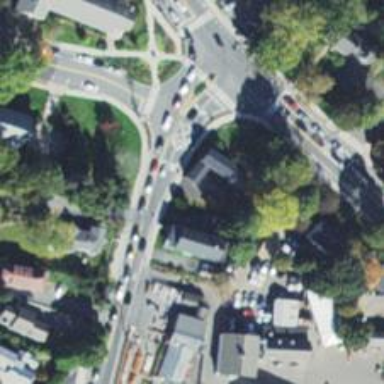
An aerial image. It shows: Marked crossing on footway.